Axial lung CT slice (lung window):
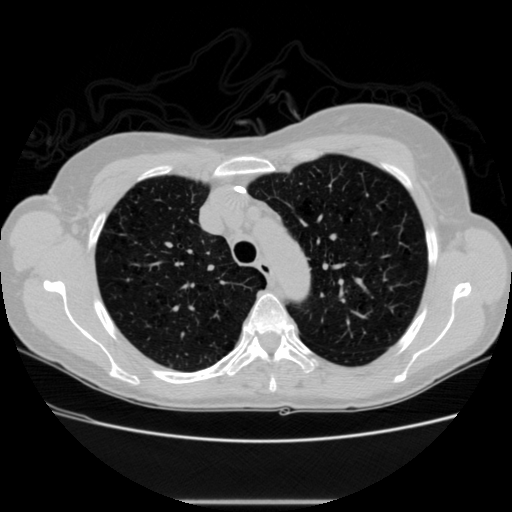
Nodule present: no